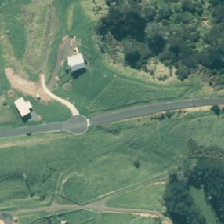
Land cover: urban_build_up